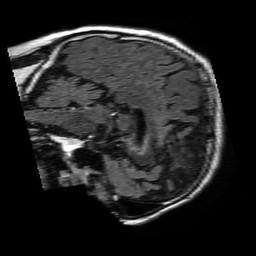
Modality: FLAIR
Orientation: sagittal
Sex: male
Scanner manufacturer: philips
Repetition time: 11 s
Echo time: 0.125 s